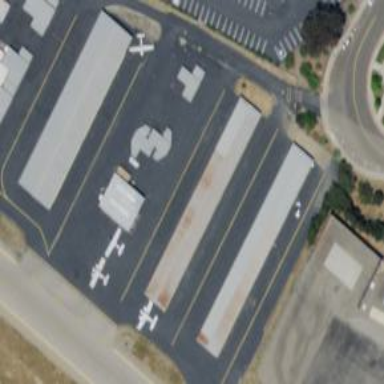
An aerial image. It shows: Hangar building located at airport.